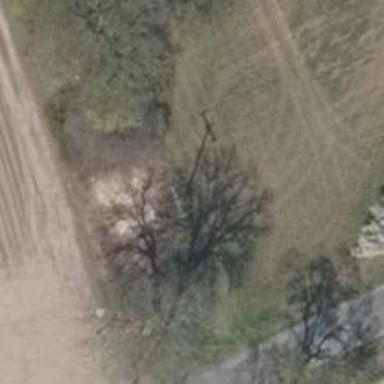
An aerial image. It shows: Minor power line with 3 cables.